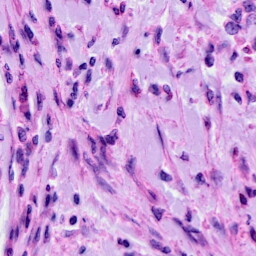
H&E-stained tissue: Cervix